Question: I am trying to make an image gallery in C#.
I am having a problem in viewing thumbnails of images in a 'ListView'.
One image shows for all images in image list.
This is a ScreenShot:

And this is the code:
'''
foreach (string path in filePaths)
{
int i = 0;
filename.Add(Path.GetFileName(path));
images.Images.Add(i.ToString(),Image.FromFile(path));
ImageView.Items.Add(Path.GetFileNameWithoutExtension(path),i);
richTextBox1.Text += path + Environment.NewLine;
i++;
}
'''
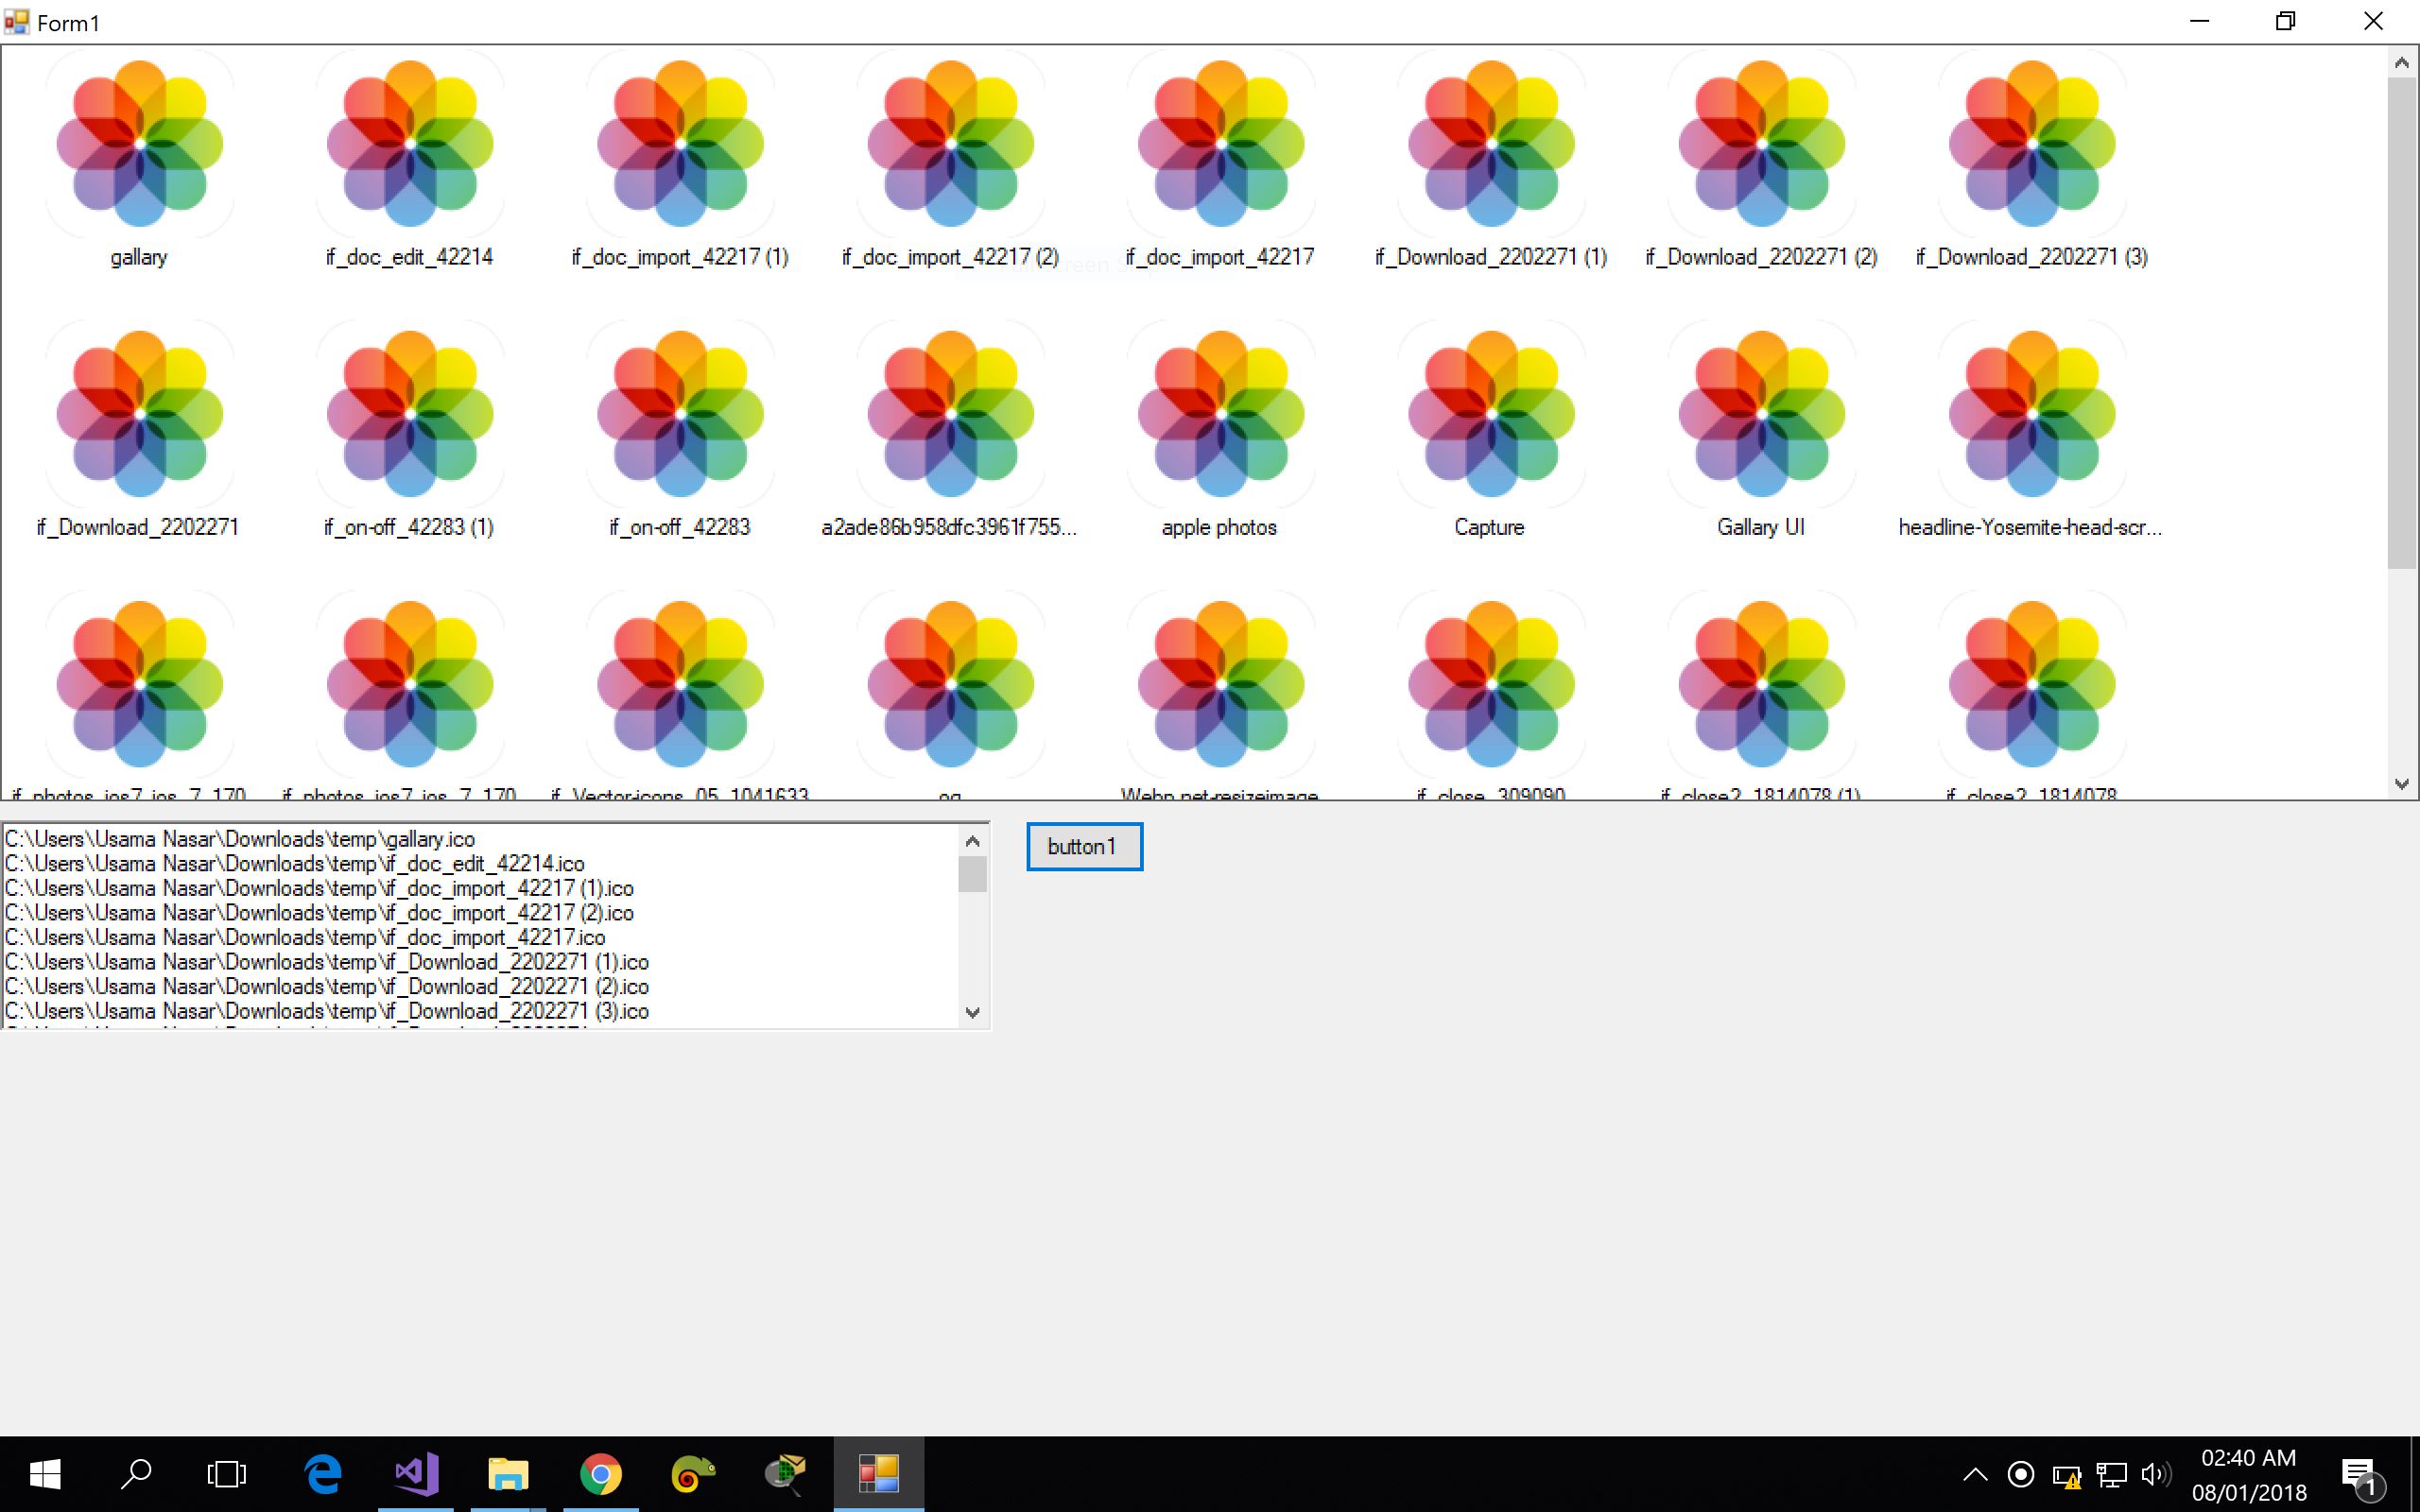
Answer: Each list view item has an ImageIndex property. By default its a 0, so it would show the first image.
While its unclear what your data types are, I think this is what you want.
'''
int i = 0;
foreach (string path in filePaths)
{
filename.Add(Path.GetFileName(path));
images.Images.Add(i.ToString(),Image.FromFile(path));
ImageView.Items.Add(Path.GetFileNameWithoutExtension(path),i);
richTextBox1.Text += path + Environment.NewLine;
i++;
}
'''